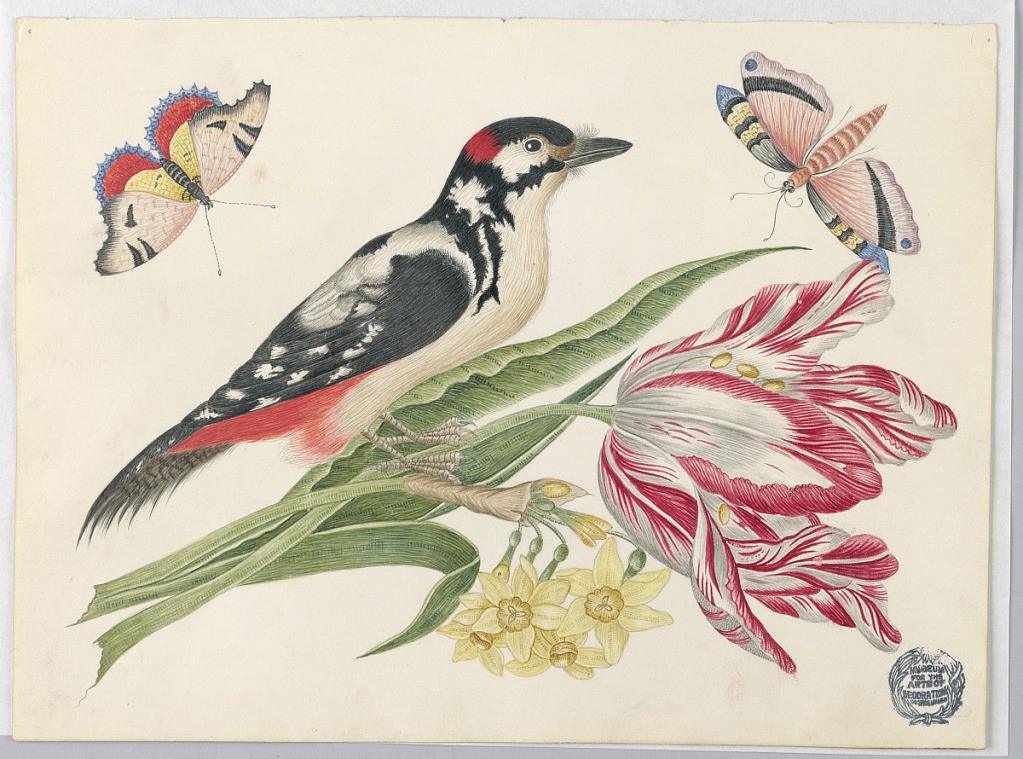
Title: Black-and-White Mottled Bird on Tulip Stem, with Daffodils and Butterflies
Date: ca. 1800–1830
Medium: Pen and ink, graphite on wove paper
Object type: Drawing
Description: Black-and-White Mottled Bird on Tulip Stem, with Daffodils and Butterflies